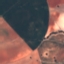
Land use / land cover class: AnnualCrop